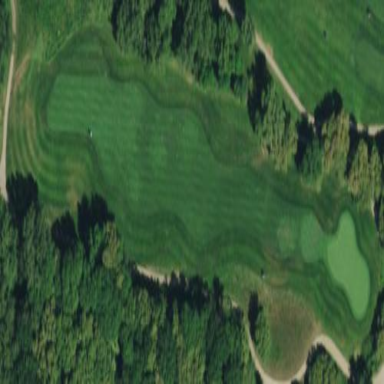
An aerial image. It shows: Area with grass used as rough in golf course.